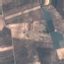
Land use / land cover: PermanentCrop